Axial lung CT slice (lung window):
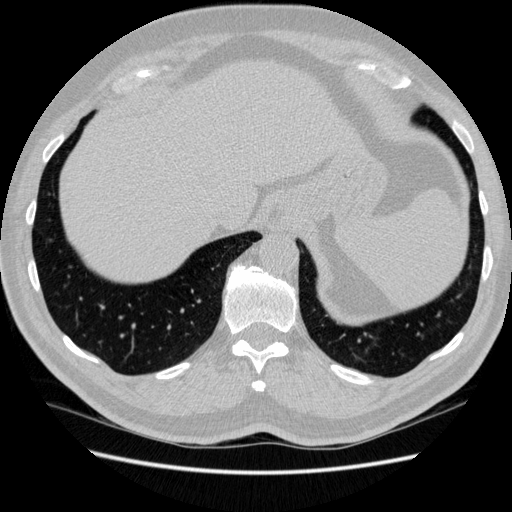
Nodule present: no